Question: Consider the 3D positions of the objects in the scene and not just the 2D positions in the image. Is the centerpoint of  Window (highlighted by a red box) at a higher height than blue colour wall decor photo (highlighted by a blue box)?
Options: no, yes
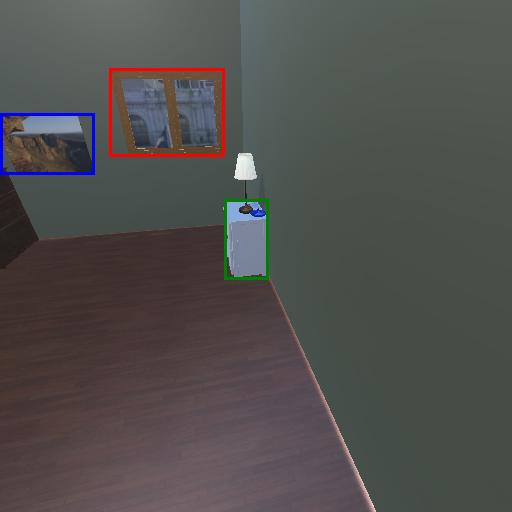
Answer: no